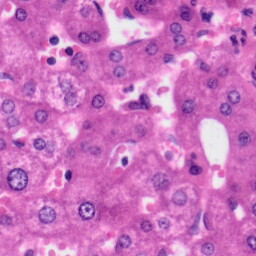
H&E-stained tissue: Liver